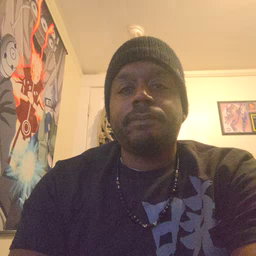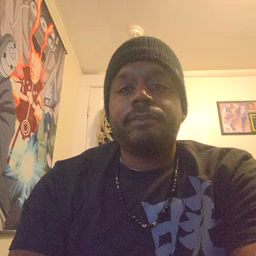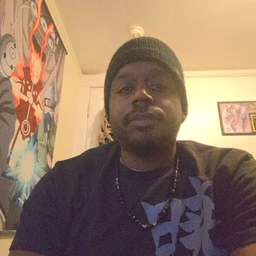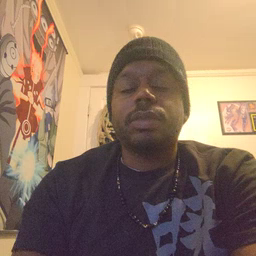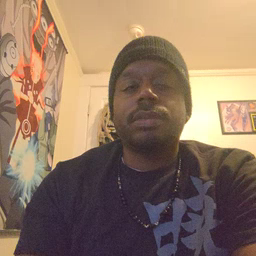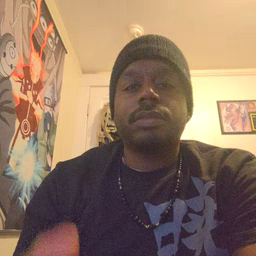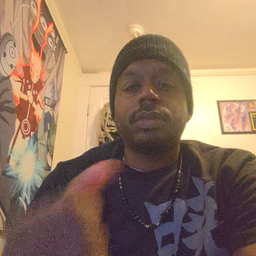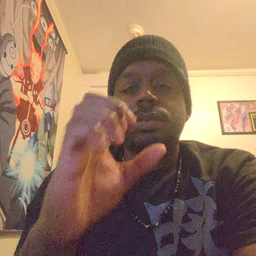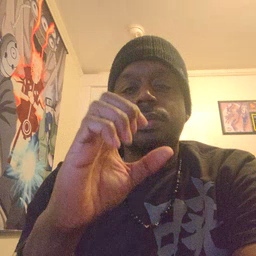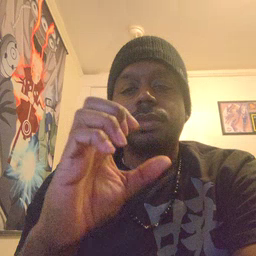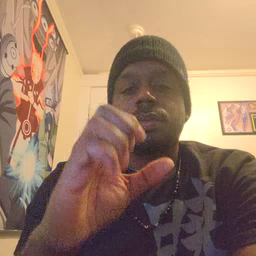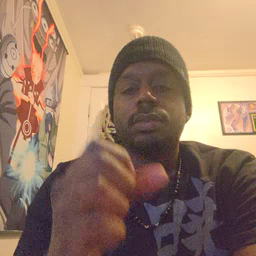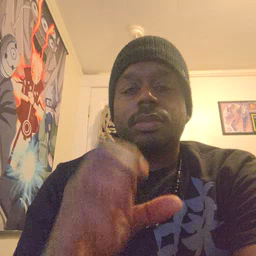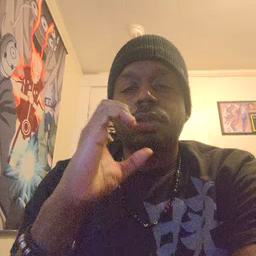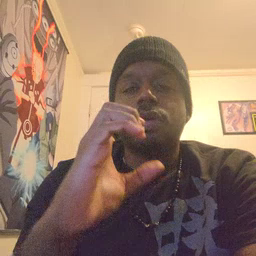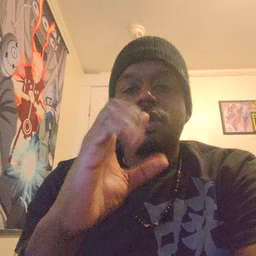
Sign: car